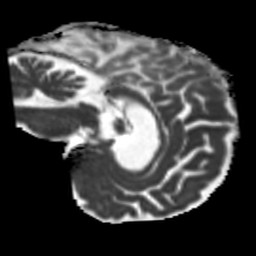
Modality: MD
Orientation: sagittal
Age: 69
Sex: male
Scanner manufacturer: siemens
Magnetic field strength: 3 T
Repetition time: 5.25 s
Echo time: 0.08 s